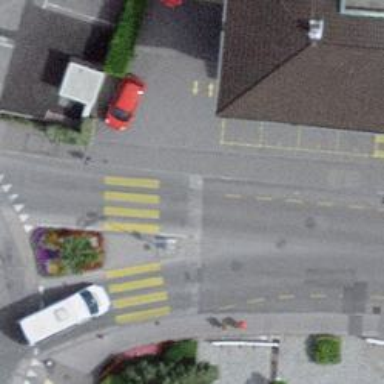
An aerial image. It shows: Marked zebra crossing with island.